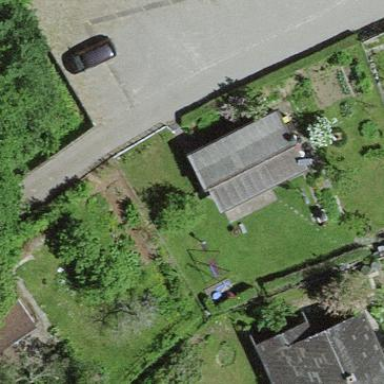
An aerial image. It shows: Bungalow.